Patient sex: F
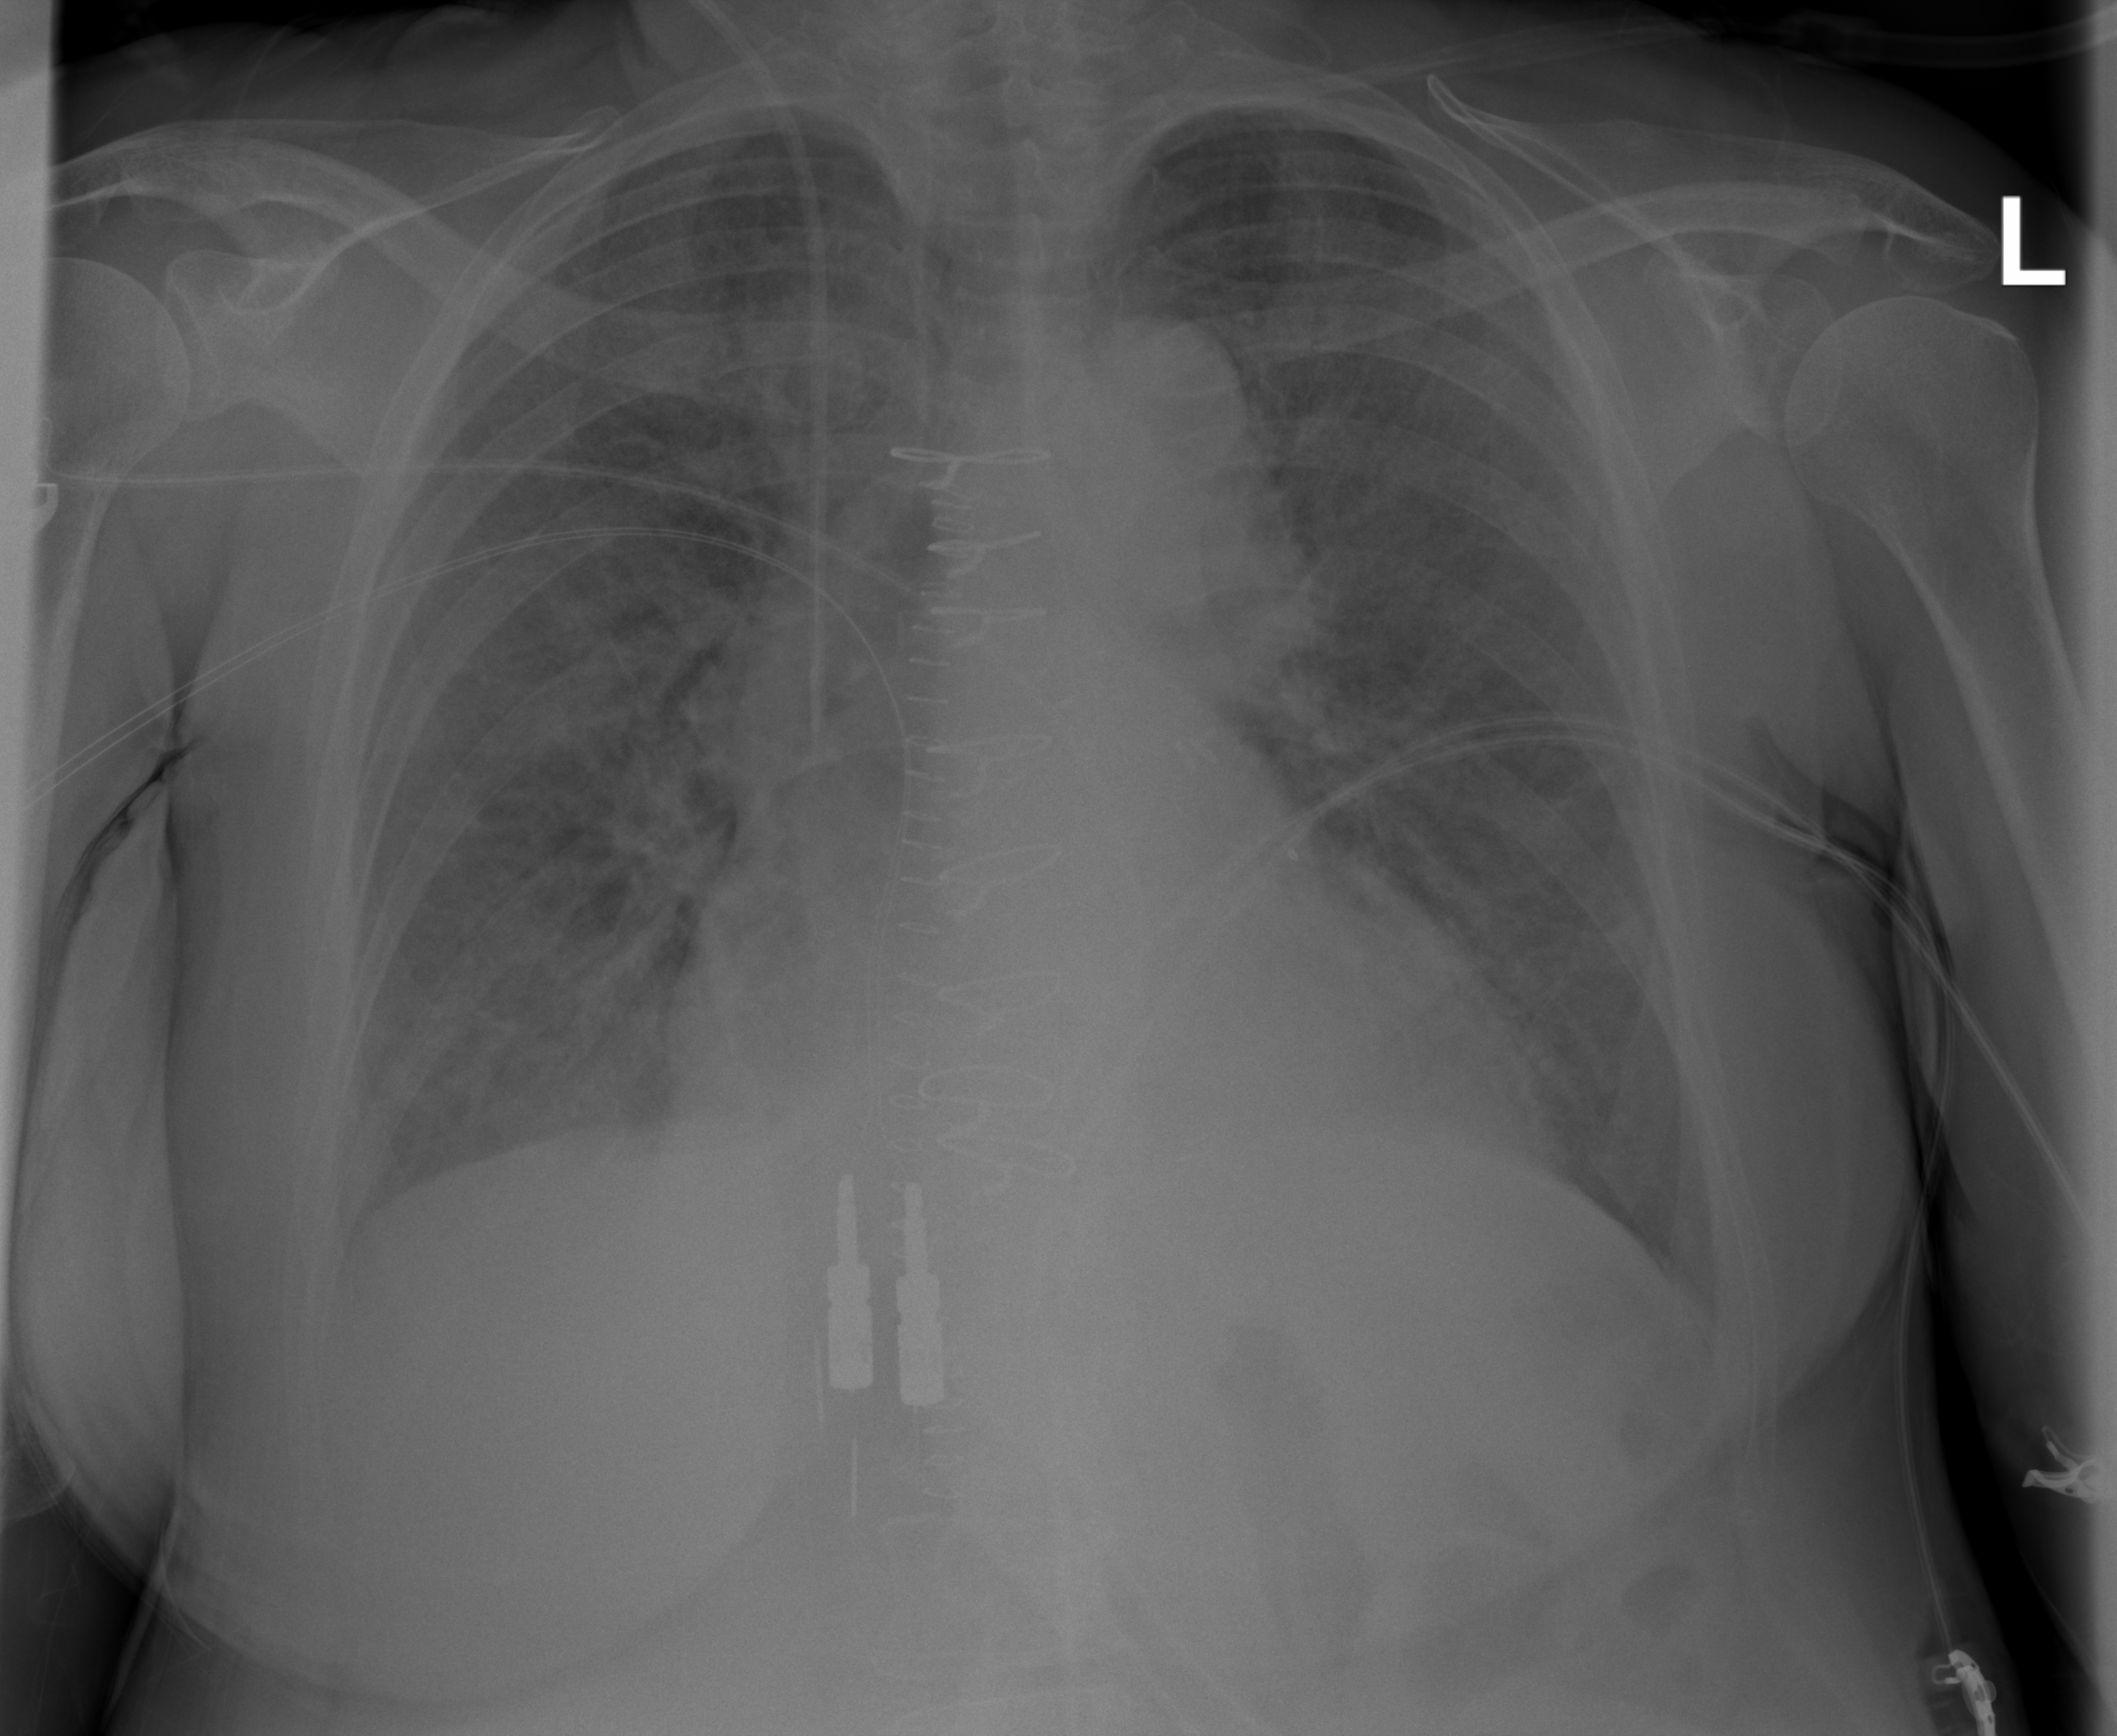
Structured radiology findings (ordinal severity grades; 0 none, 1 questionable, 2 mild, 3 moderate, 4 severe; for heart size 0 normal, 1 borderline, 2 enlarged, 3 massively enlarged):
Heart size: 2
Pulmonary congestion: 2
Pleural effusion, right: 0
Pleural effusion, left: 0
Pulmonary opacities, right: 3
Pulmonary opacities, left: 3
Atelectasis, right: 2
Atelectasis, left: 2